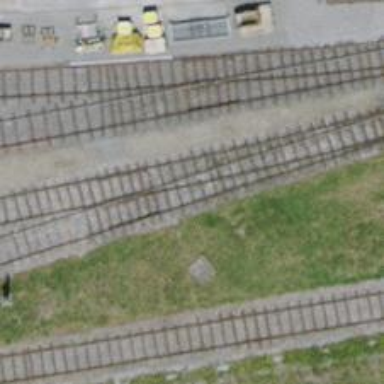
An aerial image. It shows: Railway switch.